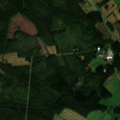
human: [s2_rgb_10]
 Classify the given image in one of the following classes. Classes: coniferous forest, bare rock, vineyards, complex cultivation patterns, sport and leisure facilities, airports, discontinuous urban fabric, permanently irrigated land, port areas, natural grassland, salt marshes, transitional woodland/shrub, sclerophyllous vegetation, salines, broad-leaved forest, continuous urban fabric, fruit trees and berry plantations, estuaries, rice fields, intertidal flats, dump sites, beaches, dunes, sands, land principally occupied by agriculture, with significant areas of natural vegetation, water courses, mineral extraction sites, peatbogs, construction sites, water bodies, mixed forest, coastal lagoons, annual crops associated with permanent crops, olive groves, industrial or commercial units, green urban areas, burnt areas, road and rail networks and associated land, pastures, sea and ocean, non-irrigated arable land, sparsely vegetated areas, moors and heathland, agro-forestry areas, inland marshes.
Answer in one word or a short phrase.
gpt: non-irrigated arable land, coniferous forest, mixed forest